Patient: sex M, age 42
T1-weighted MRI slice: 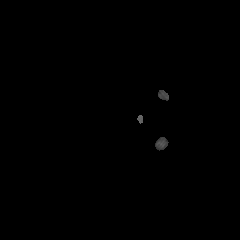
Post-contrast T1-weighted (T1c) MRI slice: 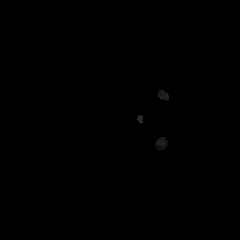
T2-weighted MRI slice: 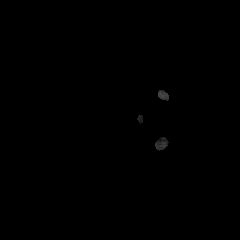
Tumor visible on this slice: no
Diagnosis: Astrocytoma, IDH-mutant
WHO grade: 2